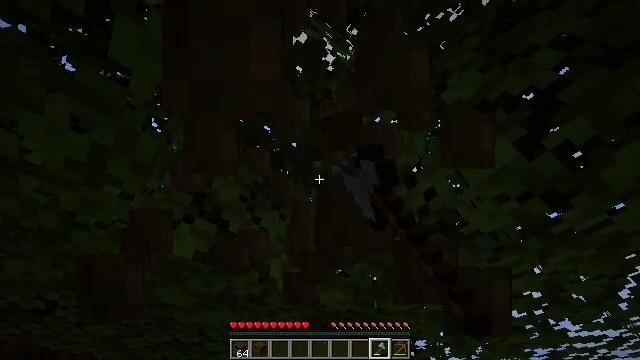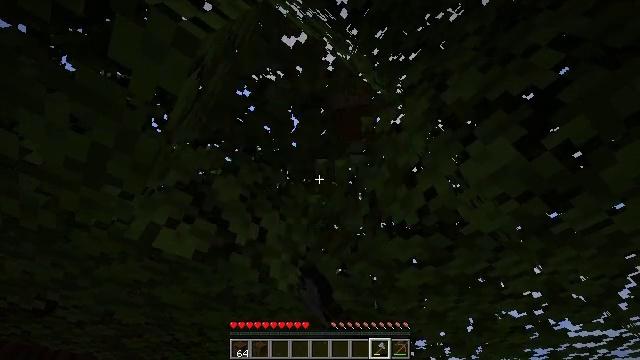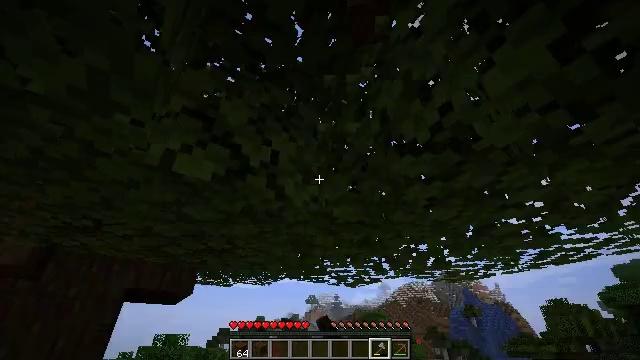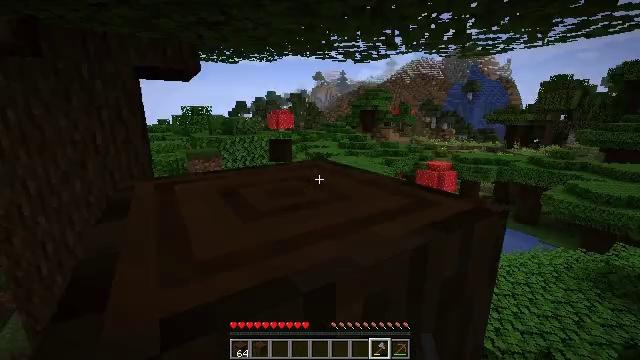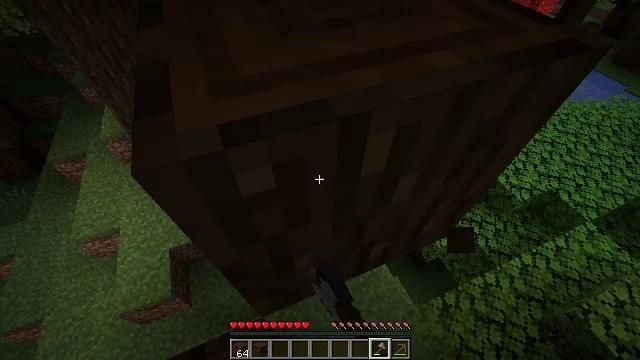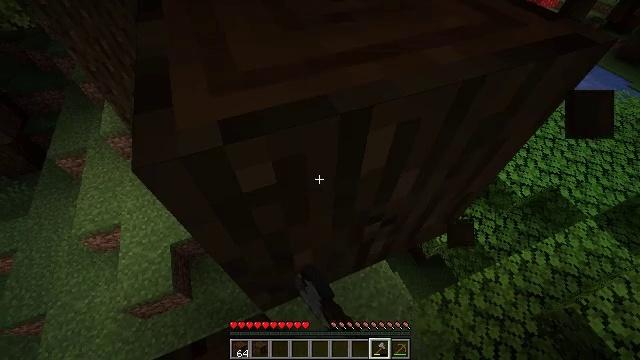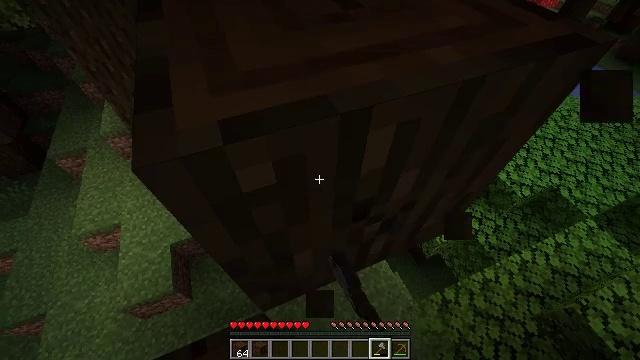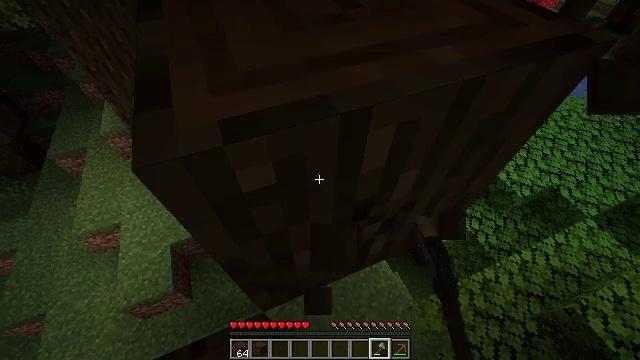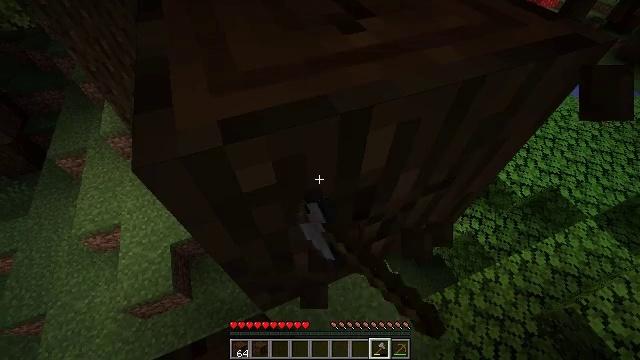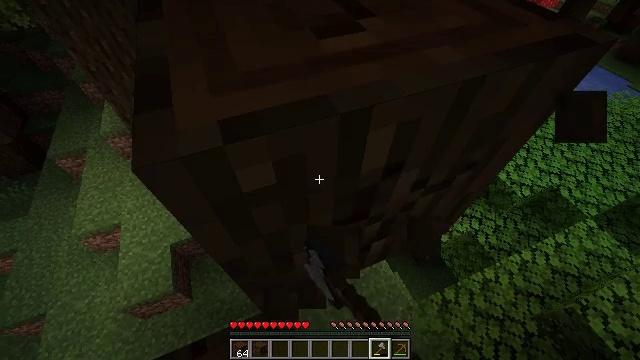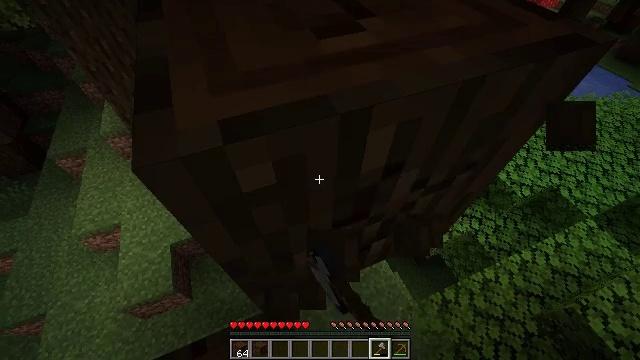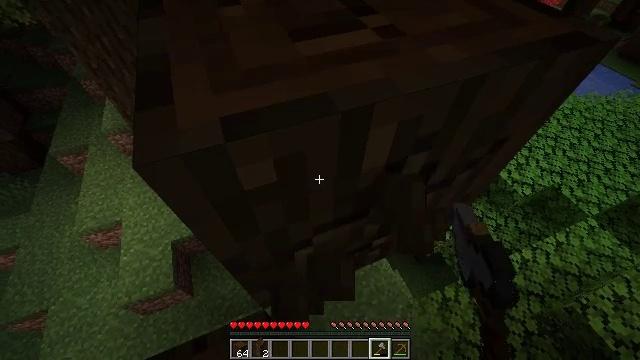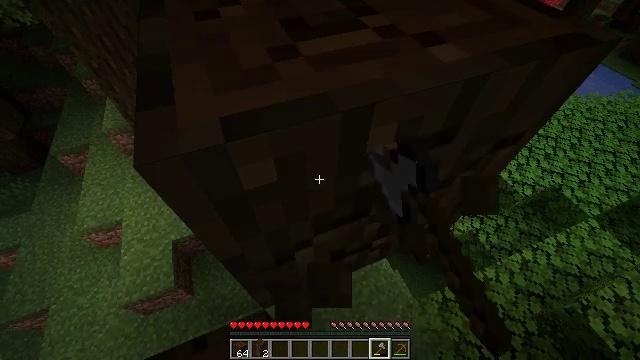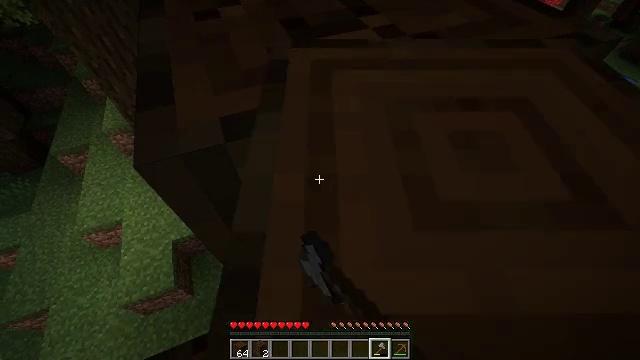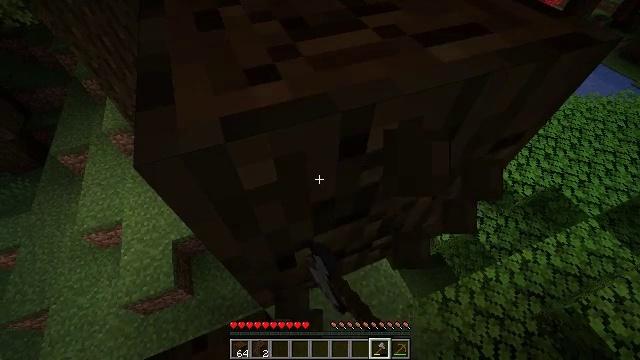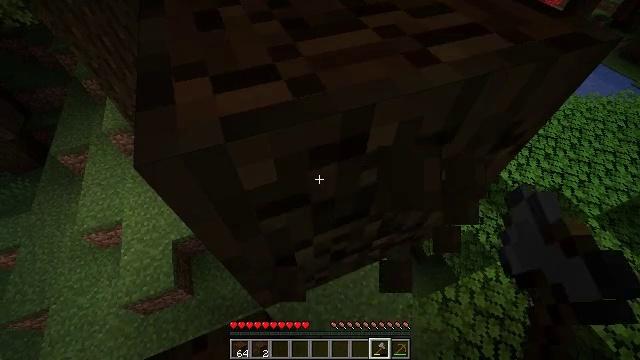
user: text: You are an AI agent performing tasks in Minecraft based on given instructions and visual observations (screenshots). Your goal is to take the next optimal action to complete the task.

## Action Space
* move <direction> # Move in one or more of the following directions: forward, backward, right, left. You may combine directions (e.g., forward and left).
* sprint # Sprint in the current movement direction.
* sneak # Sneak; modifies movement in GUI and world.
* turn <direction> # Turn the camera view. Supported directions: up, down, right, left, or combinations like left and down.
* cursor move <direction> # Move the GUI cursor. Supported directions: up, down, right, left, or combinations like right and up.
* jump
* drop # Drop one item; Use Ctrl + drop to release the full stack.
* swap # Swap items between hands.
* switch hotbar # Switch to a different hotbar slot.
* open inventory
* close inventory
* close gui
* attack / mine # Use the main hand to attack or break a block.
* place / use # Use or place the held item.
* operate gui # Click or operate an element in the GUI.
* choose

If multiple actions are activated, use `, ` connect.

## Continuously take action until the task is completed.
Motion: motion action
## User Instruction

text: Collect dark oak log for building.
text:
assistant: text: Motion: sneak, attack / mine
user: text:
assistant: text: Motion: sneak, turn left and down, attack / mine
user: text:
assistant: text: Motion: sneak, turn left and down, attack / mine
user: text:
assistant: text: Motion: sneak, turn left and down, attack / mine
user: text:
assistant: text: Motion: sneak, attack / mine
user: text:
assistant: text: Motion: sneak, attack / mine
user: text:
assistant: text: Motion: sneak, attack / mine
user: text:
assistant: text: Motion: sneak, attack / mine
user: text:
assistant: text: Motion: sneak, attack / mine
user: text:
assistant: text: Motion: sneak, attack / mine
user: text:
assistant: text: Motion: sneak, attack / mine
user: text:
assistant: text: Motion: sneak, attack / mine
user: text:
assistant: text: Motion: sneak, attack / mine
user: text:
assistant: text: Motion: sneak, attack / mine
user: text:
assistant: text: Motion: sneak, attack / mine
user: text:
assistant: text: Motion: sneak, attack / mine
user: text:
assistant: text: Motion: sneak, attack / mine
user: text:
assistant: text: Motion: sneak, turn left, attack / mine
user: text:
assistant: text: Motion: sneak, turn left and down, attack / mine
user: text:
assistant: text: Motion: sneak, turn left and down, attack / mine
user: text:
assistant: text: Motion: sneak, turn left and down, attack / mine
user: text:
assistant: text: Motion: sneak, turn left, attack / mine
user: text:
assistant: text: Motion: sneak, turn left and down, attack / mine
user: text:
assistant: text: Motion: move left, sneak, turn left and down, attack / mine
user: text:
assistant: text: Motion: move forward and move left, sneak, turn left and down, attack / mine
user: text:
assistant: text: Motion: move forward and move left, sneak, turn left and down, attack / mine
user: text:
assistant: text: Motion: move forward and move left, sneak, attack / mine
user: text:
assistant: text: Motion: move forward and move left, sneak, attack / mine
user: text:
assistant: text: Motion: move forward and move left, sneak, attack / mine
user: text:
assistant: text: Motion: move forward and move left, sneak, attack / mine